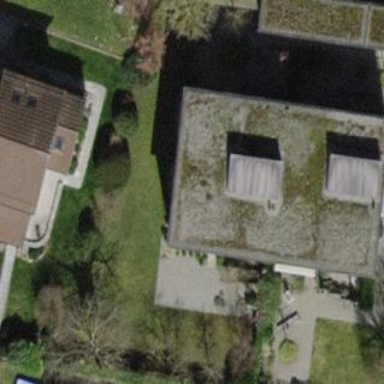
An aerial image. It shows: Flat-roofed building.